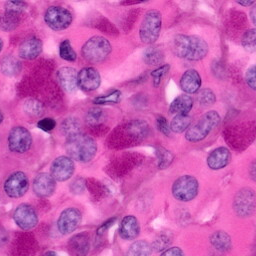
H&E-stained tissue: Pancreatic